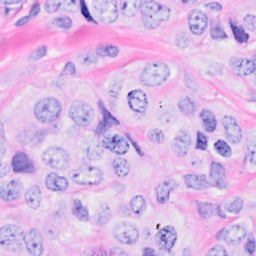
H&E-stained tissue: Breast